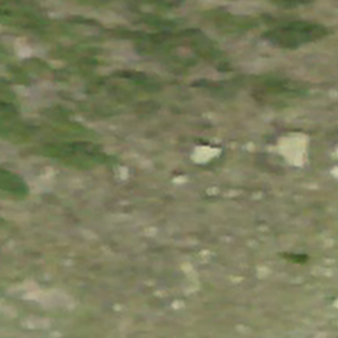
Label: other